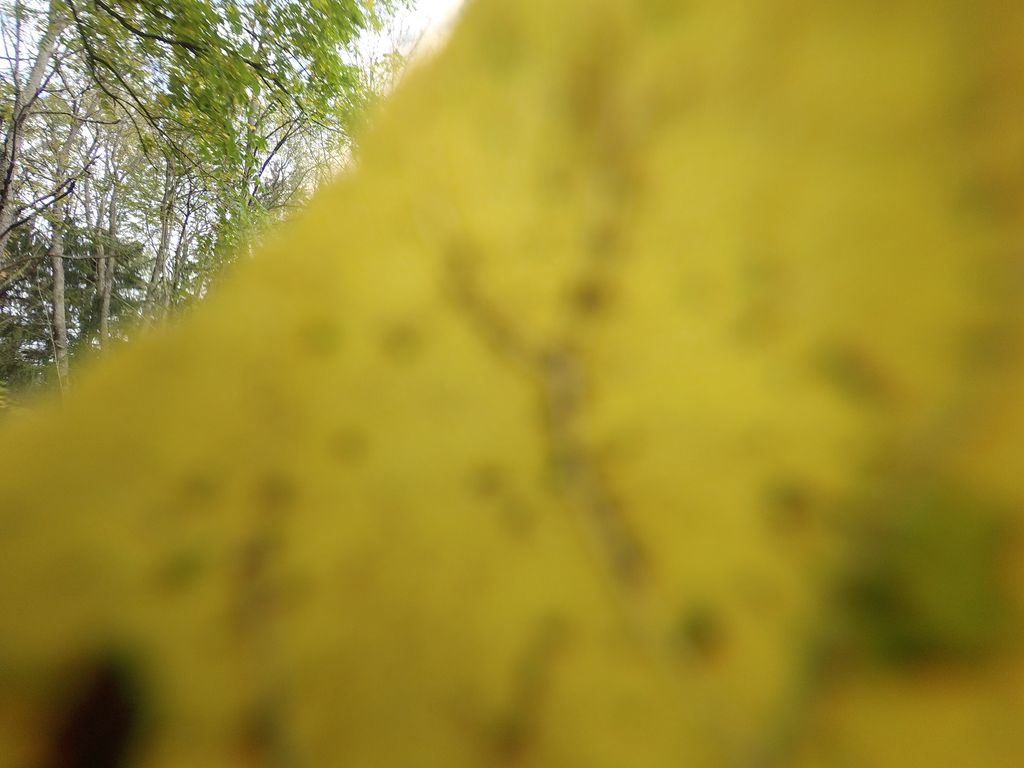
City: hamilton